Question: How can I draw a shadow on the top of a 'UITableViewCell'? Tweetbot does this, here's a screenshot:

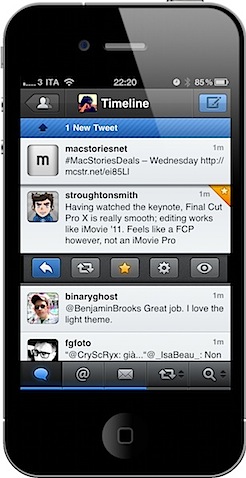
Answer: You could use a CAGradientLayer. In your cellForRowAtIndexPath, when creating a cell, create a gradient layer and add it to your cell. Note, you'll have to import the QuartzCore framework. Like so,
'''
//top shadow
UIView *topShadowView = [[UIView alloc] initWithFrame:CGRectMake(0, 0, self.tableView.bounds.size.width, 10)];
CAGradientLayer *topShadow = [CAGradientLayer layer];
topShadow.frame = CGRectMake(0, 0, self.tableView.bounds.size.width, 10);
topShadow.colors = [NSArray arrayWithObjects:(id)[[UIColor colorWithWhite:0.0 alpha:0.25f] CGColor], (id)[[UIColor clearColor] CGColor], nil];
[topShadowView.layer insertSublayer:topShadow atIndex:0];
[cell.contentView addSubview:topShadowView];
'''